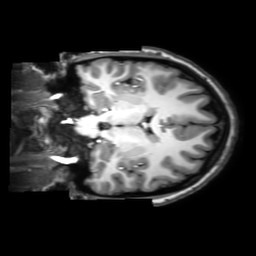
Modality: T1w
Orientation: coronal
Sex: female
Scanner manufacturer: philips
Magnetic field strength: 3 T
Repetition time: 0.0123 s
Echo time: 0.003475 s